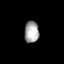
Tissue: prostate
Cell type: T cells
Senescence score: 0.2317
Nuclear area (px): 308
Mean DAPI intensity: 165.097